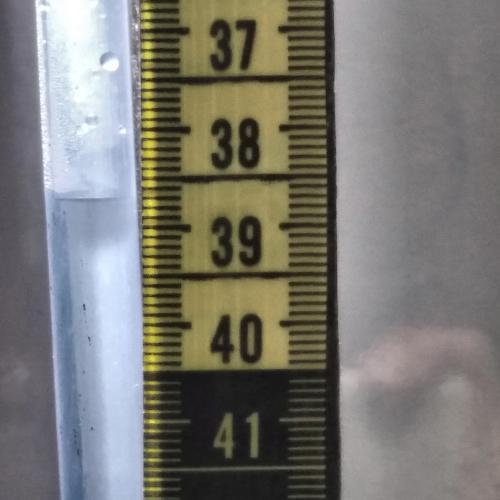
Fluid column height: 38.7 cm